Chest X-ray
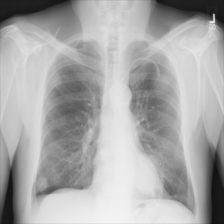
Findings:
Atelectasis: negative
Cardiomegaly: negative
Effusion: negative
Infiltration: negative
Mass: negative
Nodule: negative
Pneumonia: negative
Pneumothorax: negative
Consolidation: negative
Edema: negative
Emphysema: negative
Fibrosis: negative
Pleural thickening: negative
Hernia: negative